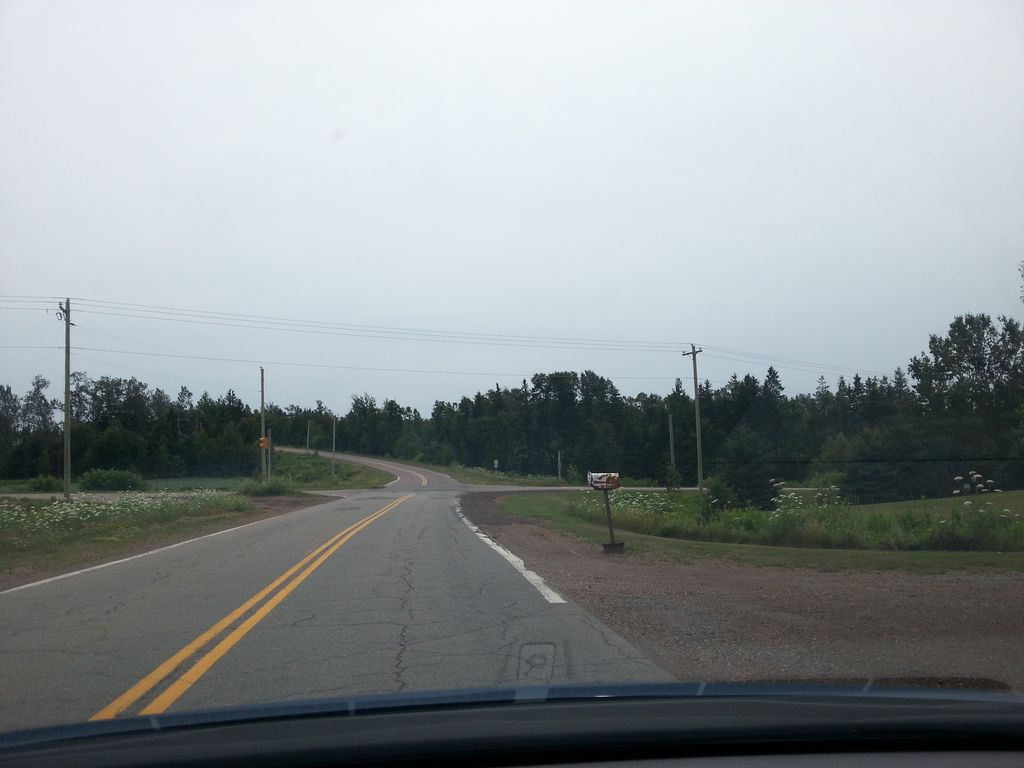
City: charlottetown